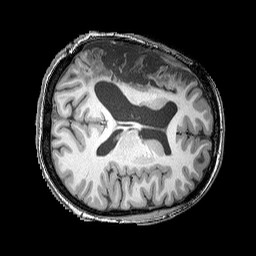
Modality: T1w
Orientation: axial
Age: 27
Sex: female
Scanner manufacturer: siemens
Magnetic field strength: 3 T
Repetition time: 2.25 s
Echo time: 0.00411 s